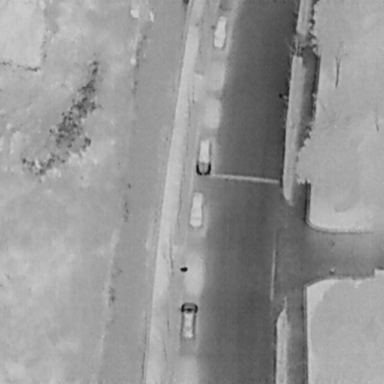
There are four Cars in the infrared image.